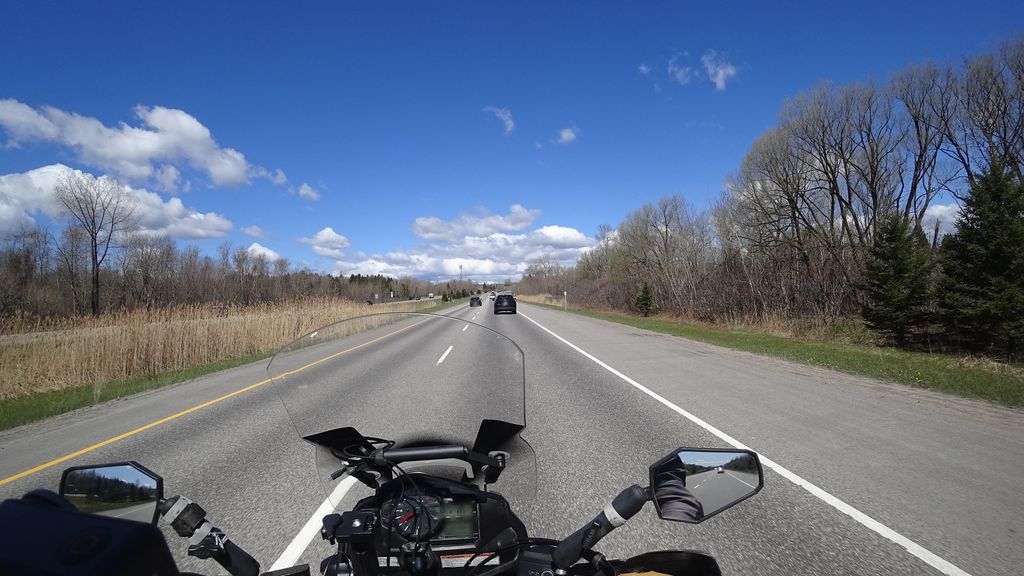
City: quebec_city